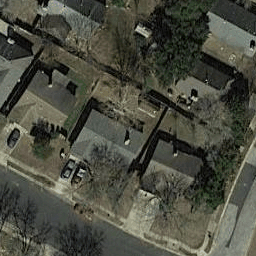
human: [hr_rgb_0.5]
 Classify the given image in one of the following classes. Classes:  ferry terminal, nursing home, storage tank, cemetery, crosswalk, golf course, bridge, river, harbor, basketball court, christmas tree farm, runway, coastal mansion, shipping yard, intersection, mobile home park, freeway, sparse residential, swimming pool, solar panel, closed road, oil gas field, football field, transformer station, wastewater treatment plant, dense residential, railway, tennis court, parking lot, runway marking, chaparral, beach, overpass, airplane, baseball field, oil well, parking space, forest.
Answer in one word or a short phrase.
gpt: dense residential